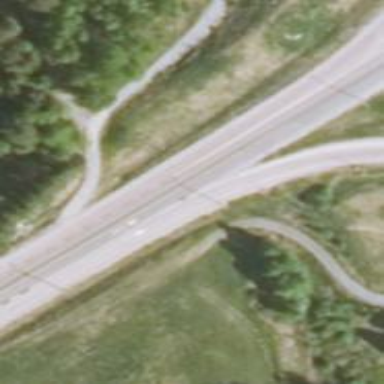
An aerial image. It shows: Asphalt road classified as trunk highway.